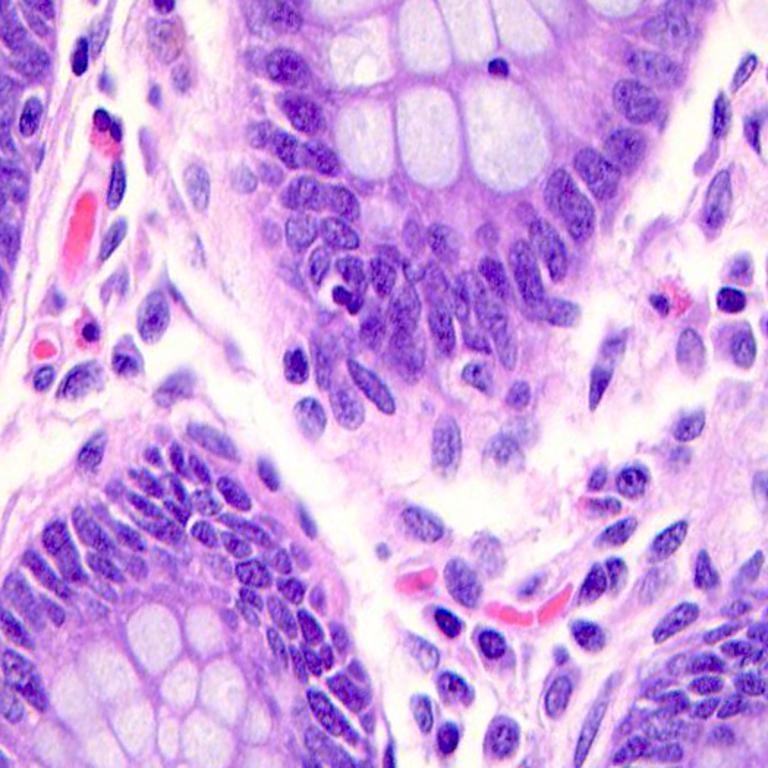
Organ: colon
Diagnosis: benign